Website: bh-photo
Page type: payment
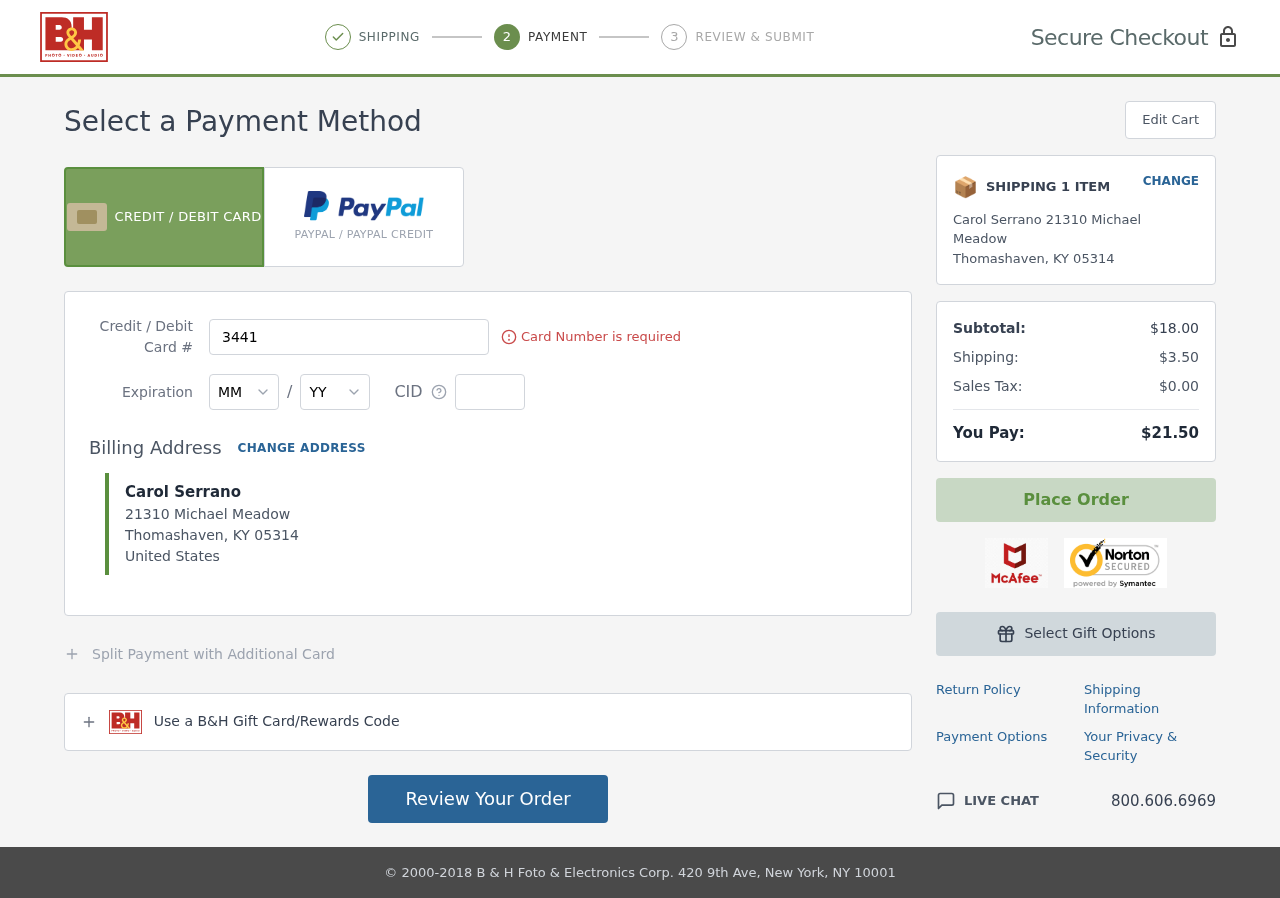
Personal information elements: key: PII_CARD_CVV
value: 0482
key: PII_CARD_EXPIRY_MONTH
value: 08
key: PII_CARD_EXPIRY_YEAR
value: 30
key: PII_CARD_NUMBER
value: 3441 6989 3281 483
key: PII_CITY
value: Thomashaven
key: PII_COUNTRY
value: United States
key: PII_FULLNAME
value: Carol Serrano
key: PII_POSTCODE
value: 05314
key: PII_STATE_ABBR
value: KY
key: PII_STREET
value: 21310 Michael Meadow
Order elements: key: ORDER_NUM_ITEMS
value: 1
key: ORDER_SUBTOTAL
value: $18.00
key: ORDER_SHIPPING_COST
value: $3.50
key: ORDER_TAX
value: $0.00
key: ORDER_TOTAL
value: $21.50